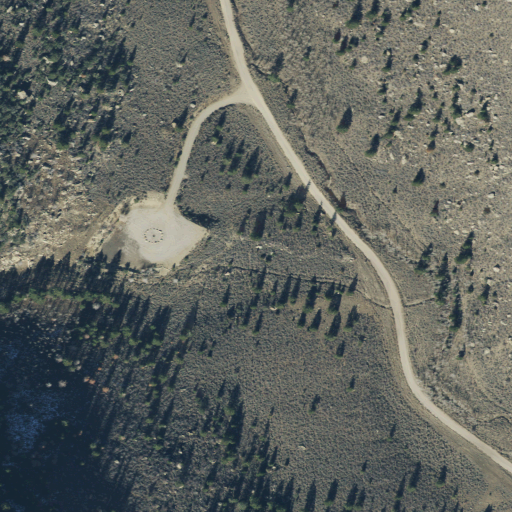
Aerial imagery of valley in Utah named Indian Lodge Canyon containing shrub, evergreen forest, deciduous forest, open development, grassland, and low intensity development